Current action and preconditions to check: trajectory_clear

Your task: For each precondition in the list above, predict whether it will hold at this action.

Consider the current scene as observed from the mobile robot's camera, and analyze the predicted future states of all dynamic agents (e.g., people, animals, vehicles, or any moving entities) within the NEXT SECOND.

IMPORTANT: Only answer "very likely" if you are absolutely certain—based on strong, clear evidence—that a dynamic agent will violate the precondition in the predicted future state. Do NOT answer "very likely" for unlikely, ambiguous, or low-probability risks.

Ask yourself for each precondition: Is there a high probability, with clear and convincing evidence, that the predicted future states of any dynamic agent will interfere with the predicted future state of the currently executing action within the NEXT SECOND, causing that precondition to fail?

Assess the risk level based on these predictions. Use "likely" or "very likely" if motions create a clear risk of interference.

Use "neutral" or "improbable" if agents are nearby but their predicted paths are clearly diverging or non-conflicting.

Failure Risk Categories: "very improbable", "improbable", "neutral", "likely", "very likely"

Answer Format: Output ONLY the probability_of_failure value from these categories: "very improbable", "improbable", "neutral", "likely", "very likely"

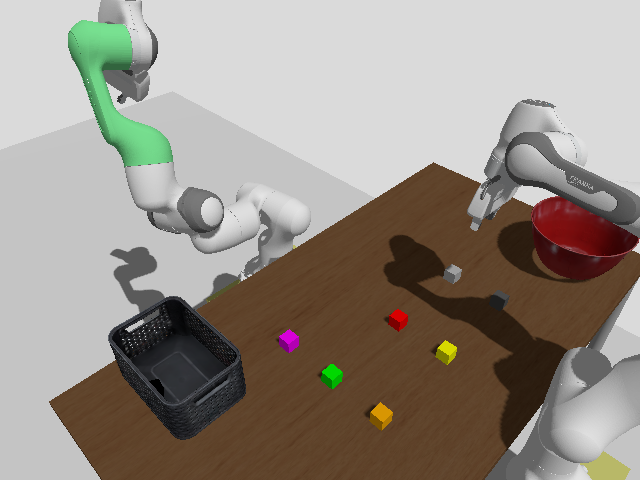

Answer: very improbable